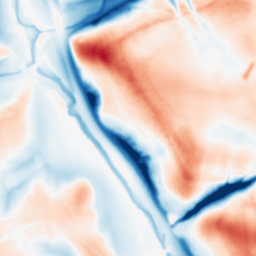
Category: multiscale
Decomposition family: dog_multiscale
Decomposition parameters: sigma_ratio: 1.6
n_scales: 6
base_sigma: 1
Upsampling method: sinc_hamming
Upsampling parameters: scale: 4
kernel_size: 8
Upsampling scale: 4